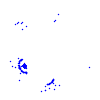
Particle: kaon